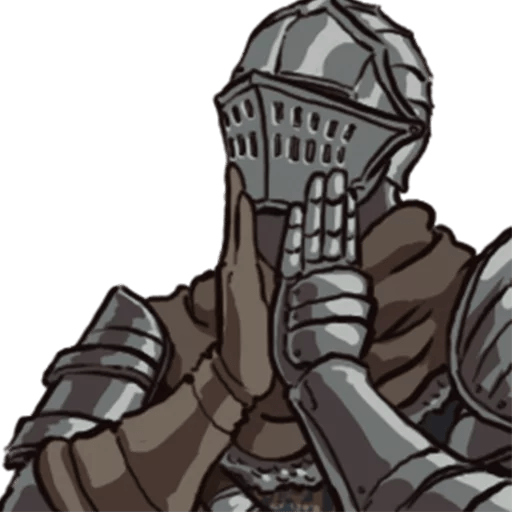
Label: 5_Feels_Good